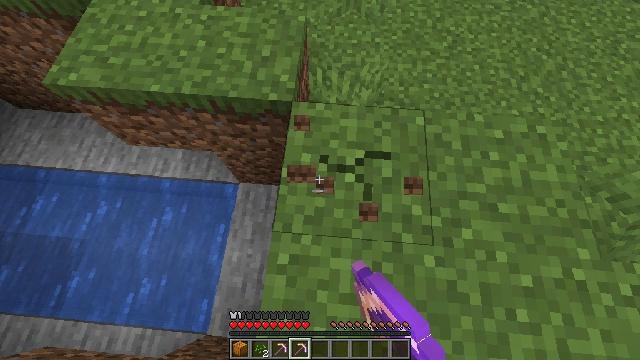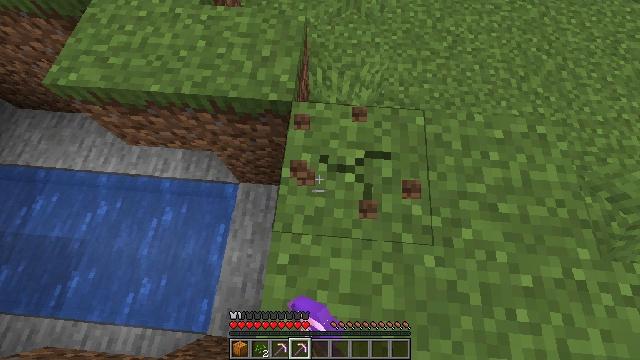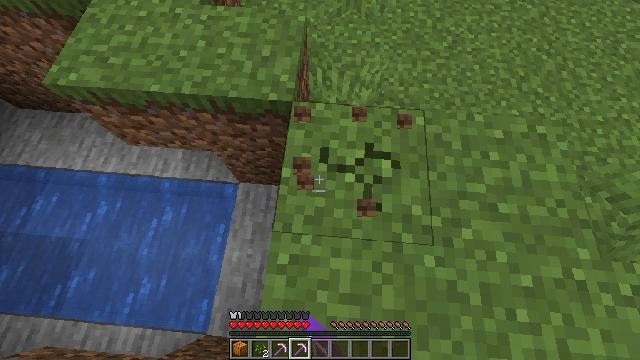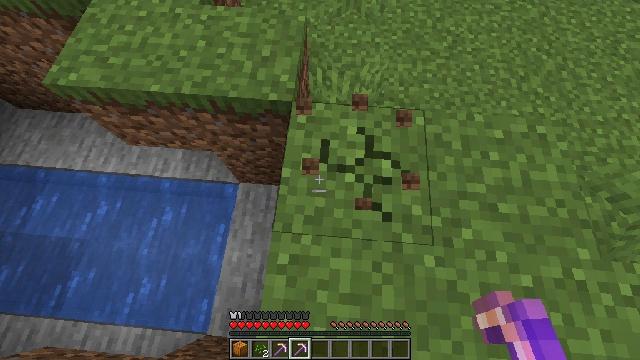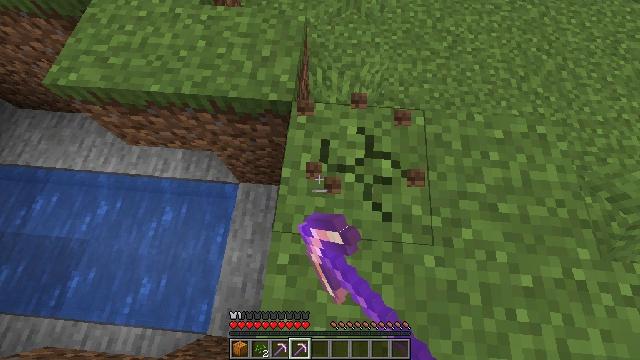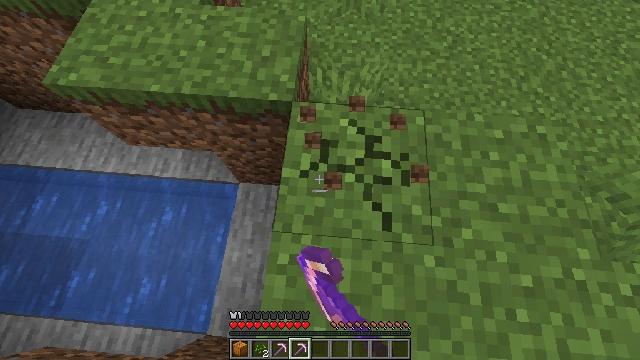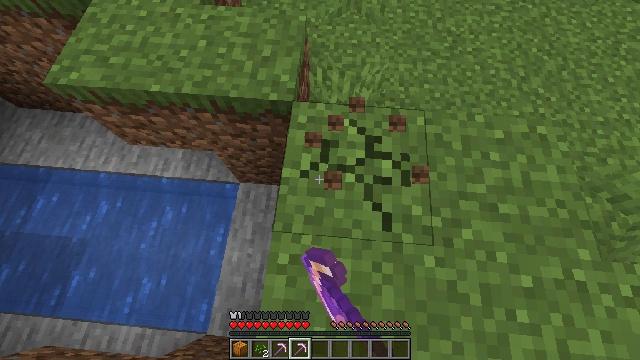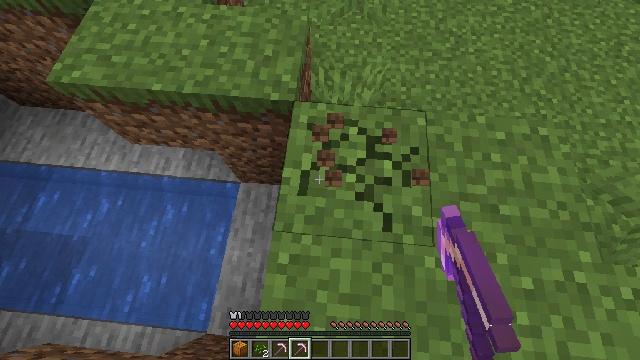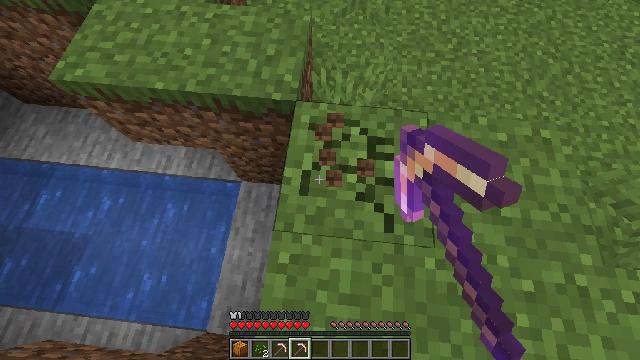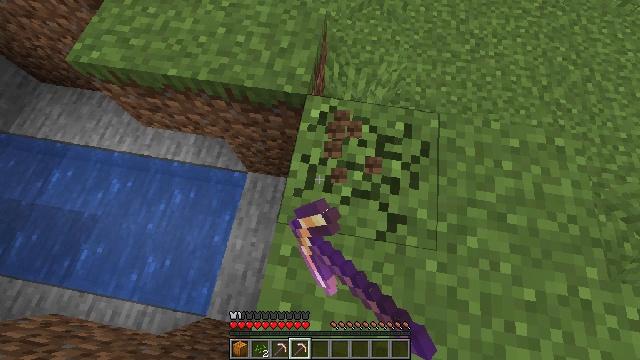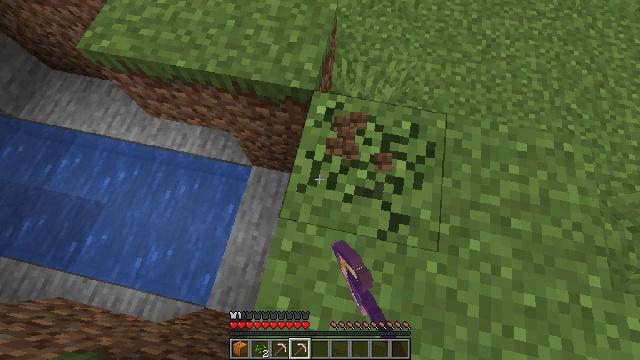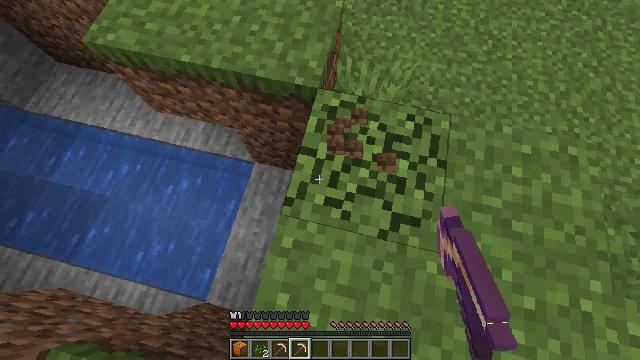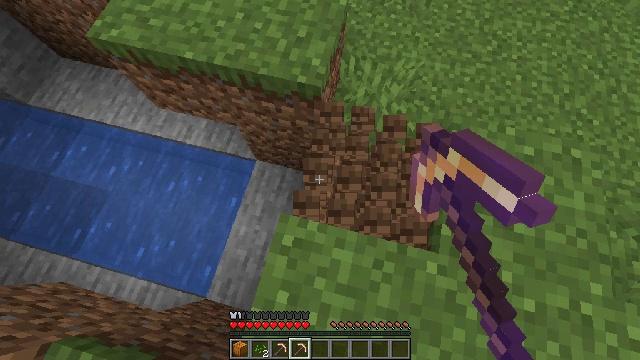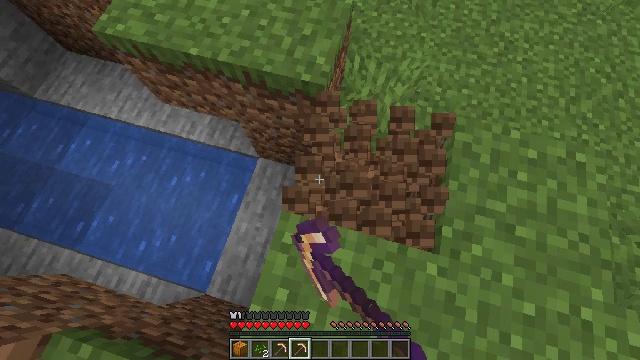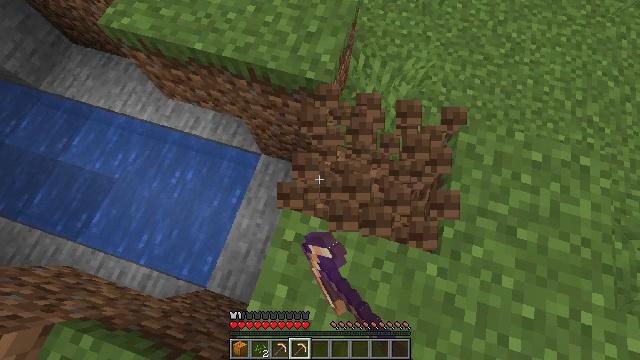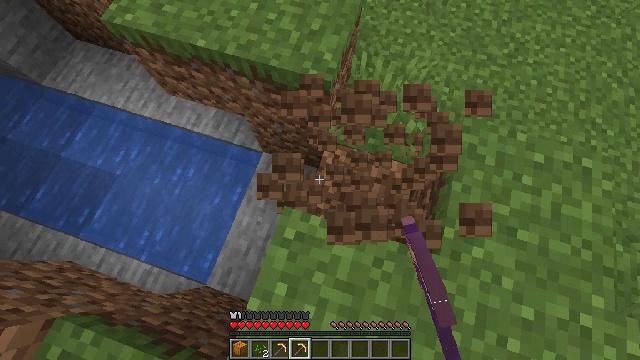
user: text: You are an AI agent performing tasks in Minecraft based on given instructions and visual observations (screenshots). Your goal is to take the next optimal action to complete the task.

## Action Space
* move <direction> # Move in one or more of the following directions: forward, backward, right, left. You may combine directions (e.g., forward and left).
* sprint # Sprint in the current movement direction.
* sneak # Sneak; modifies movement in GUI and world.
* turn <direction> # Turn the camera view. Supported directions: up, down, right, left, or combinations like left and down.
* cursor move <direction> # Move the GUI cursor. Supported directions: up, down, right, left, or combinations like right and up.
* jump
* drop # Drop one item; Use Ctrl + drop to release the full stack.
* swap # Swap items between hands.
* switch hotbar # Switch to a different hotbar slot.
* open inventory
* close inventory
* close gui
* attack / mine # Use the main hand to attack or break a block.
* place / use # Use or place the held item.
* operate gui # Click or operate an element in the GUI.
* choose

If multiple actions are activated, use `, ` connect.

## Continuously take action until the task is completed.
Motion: motion action
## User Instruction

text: Gather grass block for landscaping.
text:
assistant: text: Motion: attack / mine
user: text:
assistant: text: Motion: attack / mine
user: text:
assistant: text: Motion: attack / mine
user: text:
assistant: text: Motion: attack / mine
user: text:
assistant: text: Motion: attack / mine
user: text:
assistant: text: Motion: attack / mine
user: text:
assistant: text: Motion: attack / mine
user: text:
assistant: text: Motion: attack / mine
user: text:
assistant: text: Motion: turn left and down, attack / mine
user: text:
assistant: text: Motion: turn left, attack / mine
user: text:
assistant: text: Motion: turn left, attack / mine
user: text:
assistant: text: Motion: attack / mine
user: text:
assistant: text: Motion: turn left, attack / mine
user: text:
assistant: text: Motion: turn left, attack / mine
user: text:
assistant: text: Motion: attack / mine
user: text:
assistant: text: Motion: attack / mine
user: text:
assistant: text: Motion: attack / mine
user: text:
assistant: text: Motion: attack / mine